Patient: sex M, age 63
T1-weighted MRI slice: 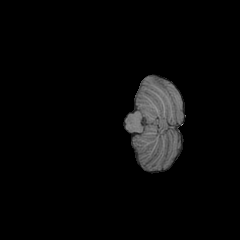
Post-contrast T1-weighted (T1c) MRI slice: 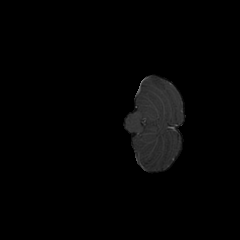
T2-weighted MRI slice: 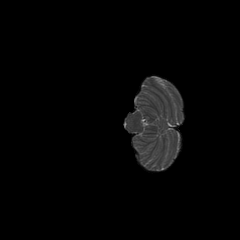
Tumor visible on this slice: no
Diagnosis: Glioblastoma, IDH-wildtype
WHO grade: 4